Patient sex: F
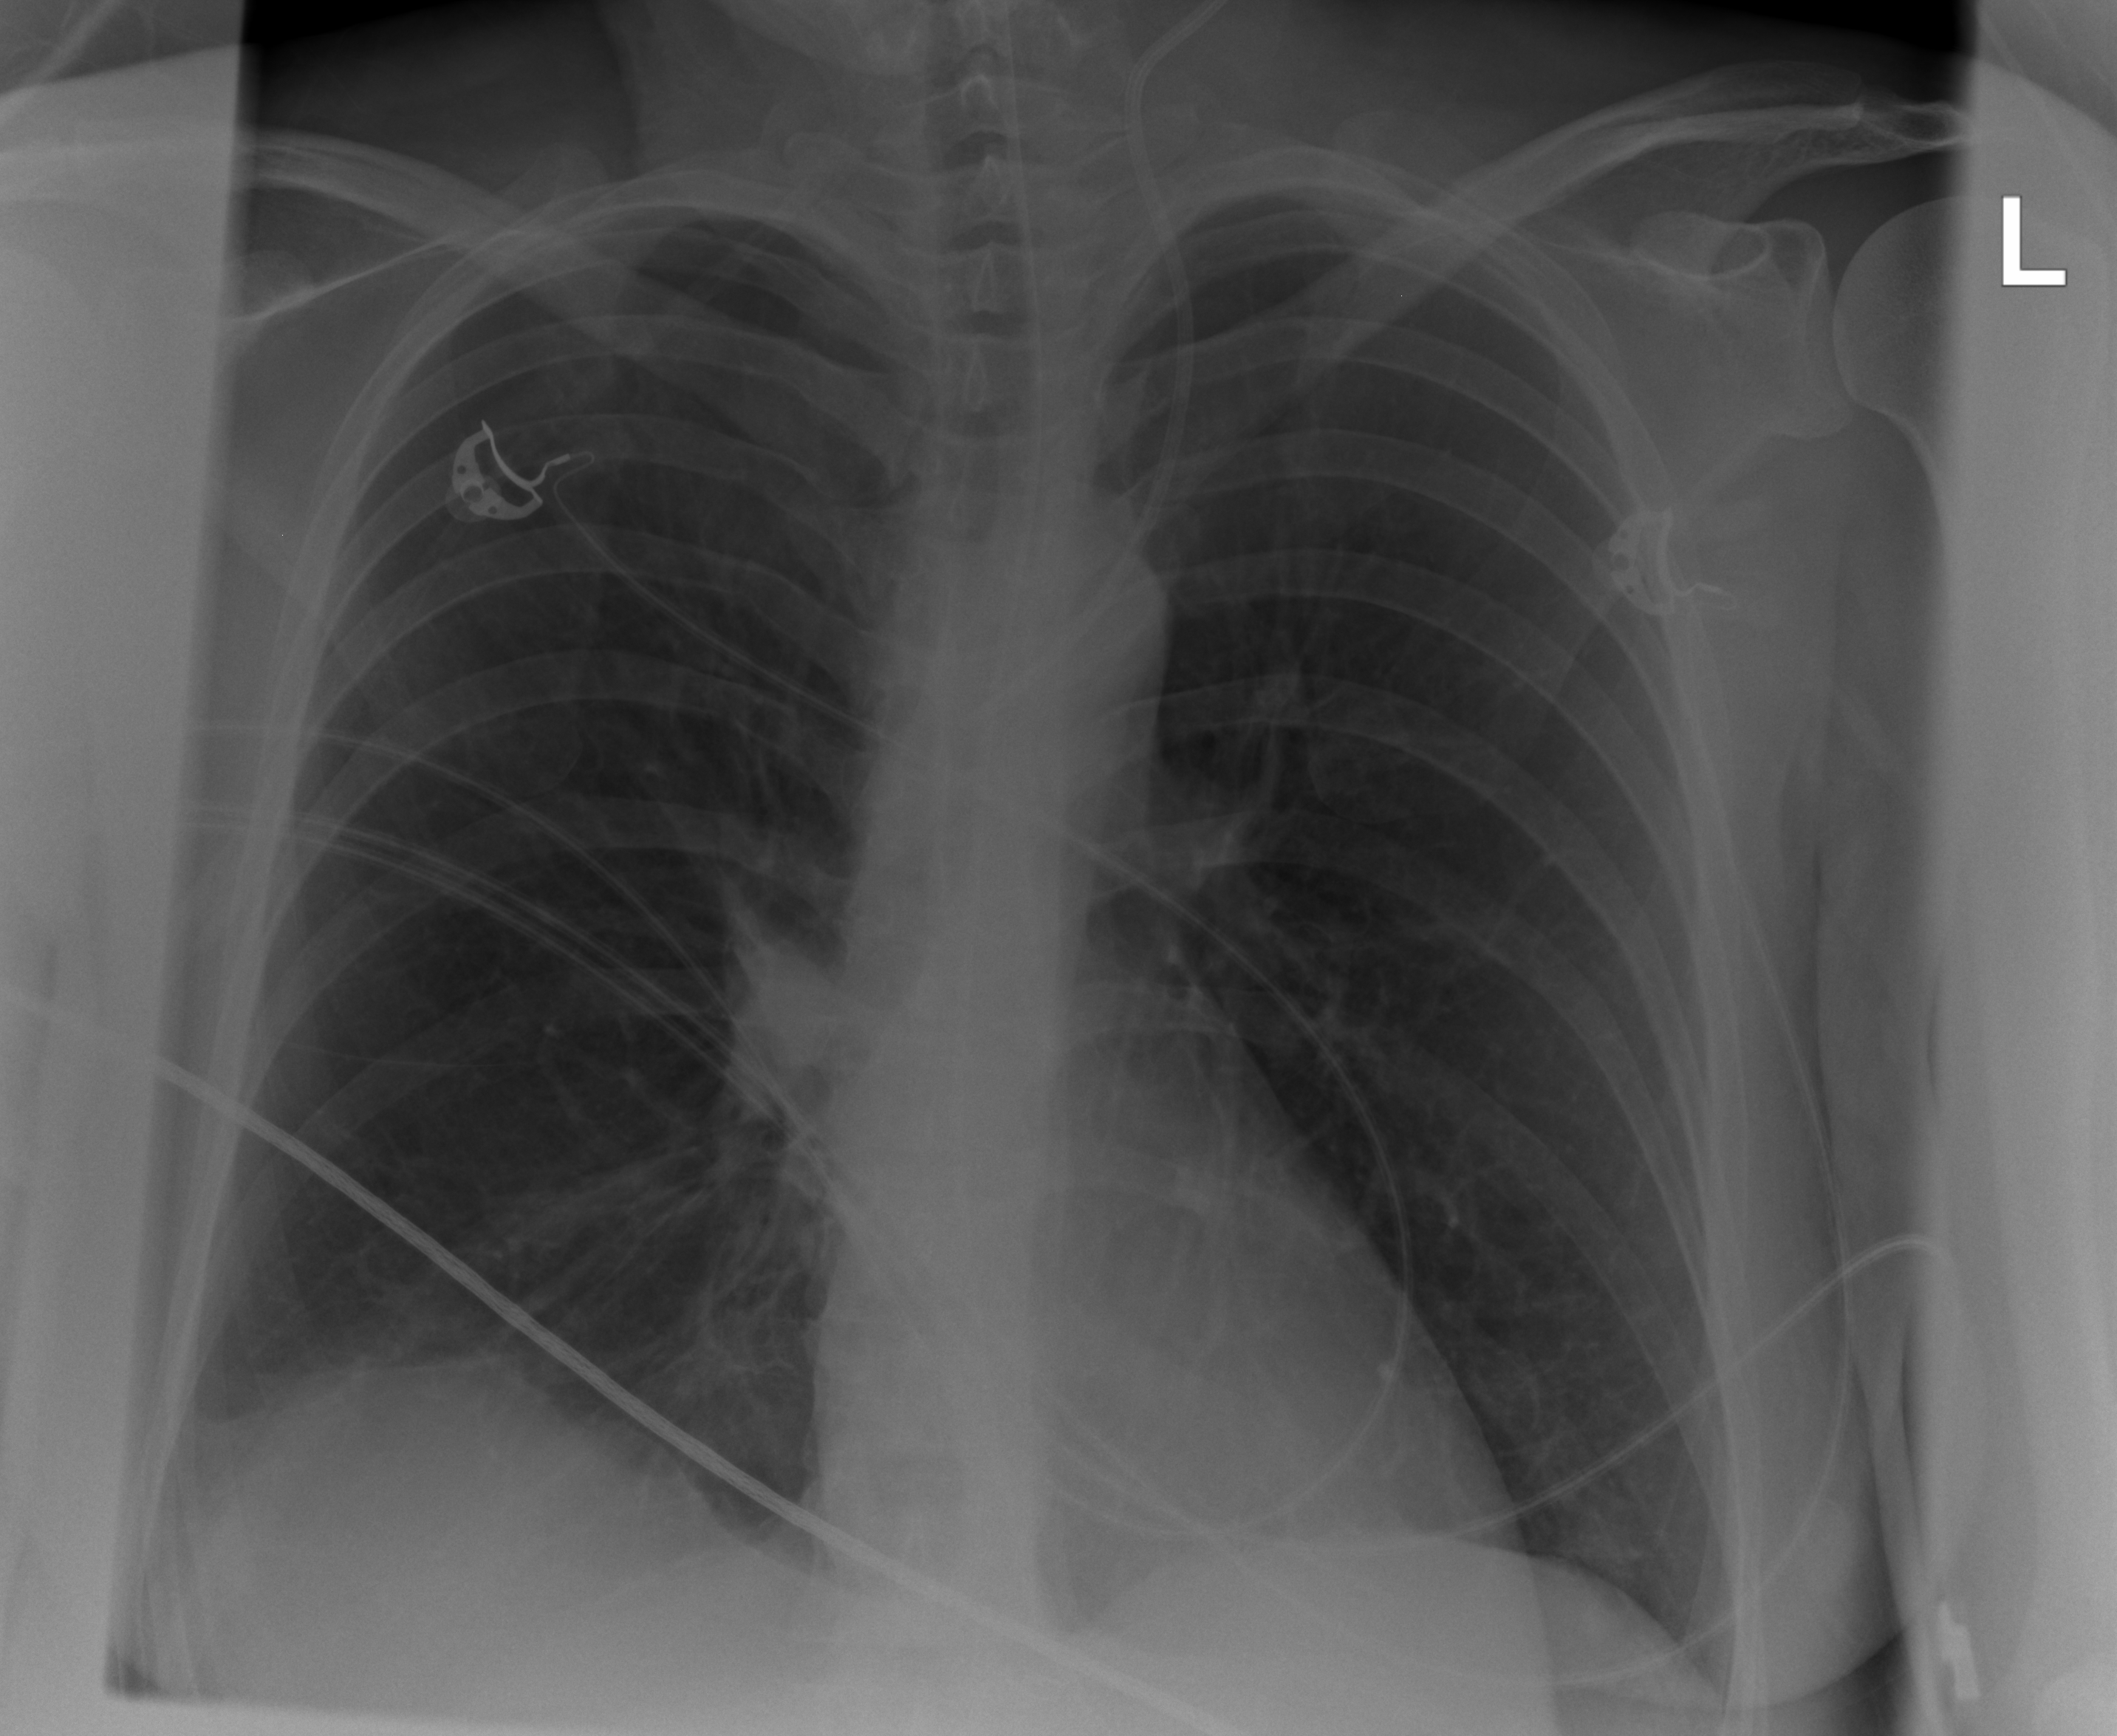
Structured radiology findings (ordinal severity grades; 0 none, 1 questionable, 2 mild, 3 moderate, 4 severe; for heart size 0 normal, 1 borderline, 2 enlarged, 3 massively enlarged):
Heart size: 0
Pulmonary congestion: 0
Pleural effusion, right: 2
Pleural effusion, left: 0
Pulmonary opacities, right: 0
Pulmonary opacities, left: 0
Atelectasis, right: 0
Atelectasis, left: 0